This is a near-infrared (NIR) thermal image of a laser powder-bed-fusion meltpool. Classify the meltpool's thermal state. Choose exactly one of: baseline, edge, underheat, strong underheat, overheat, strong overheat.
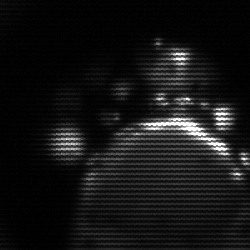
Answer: baseline